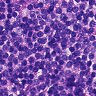
Metastatic tissue present: no